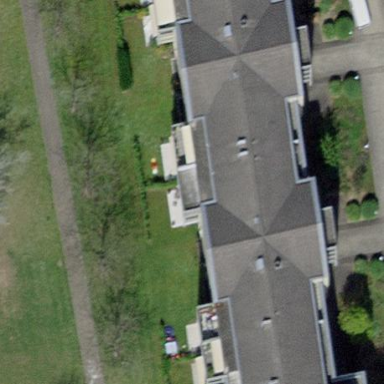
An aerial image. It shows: Image showing building with apartments.